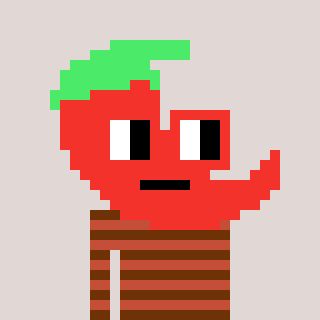
a pixel art character with square red glasses, a chilli-shaped head and a rust-colored body on a warm background